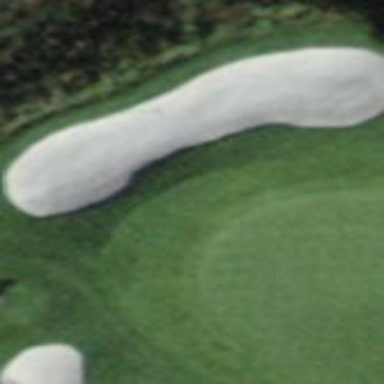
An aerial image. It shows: Golf bunker.